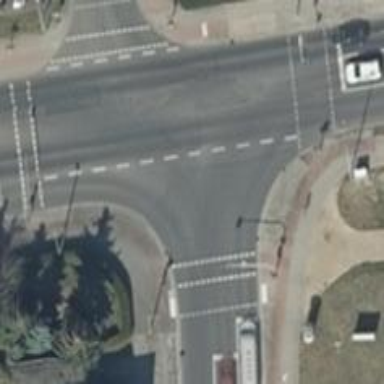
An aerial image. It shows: Road with traffic signals at the crossing.